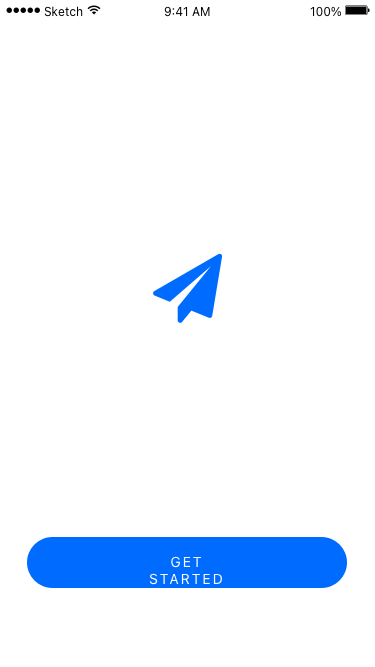
Text in this UI design:
GET STARTED
100%
9:41 AM
Sketch